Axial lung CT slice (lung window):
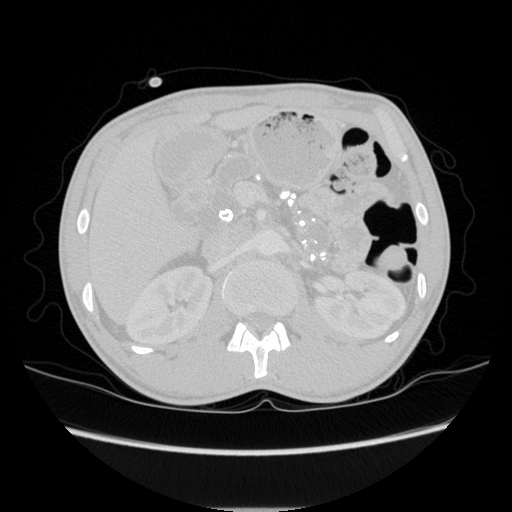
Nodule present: no